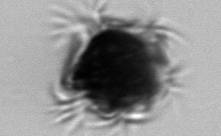
Label: Mesodinium